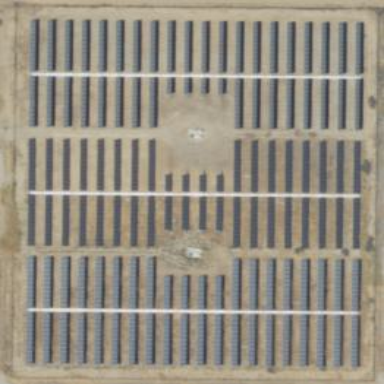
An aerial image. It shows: Solar power plant using photovoltaic technology to generate electricity.